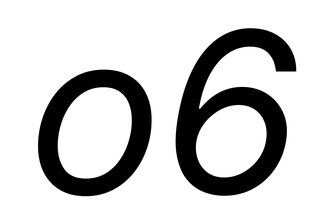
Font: Inter-Italic_Italic